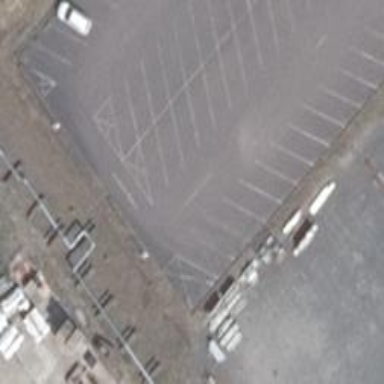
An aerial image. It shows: Parking aisle designated as service road.